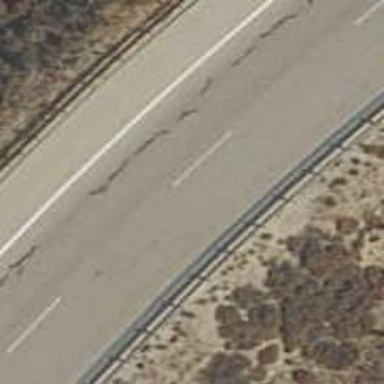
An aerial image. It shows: Motorway link.